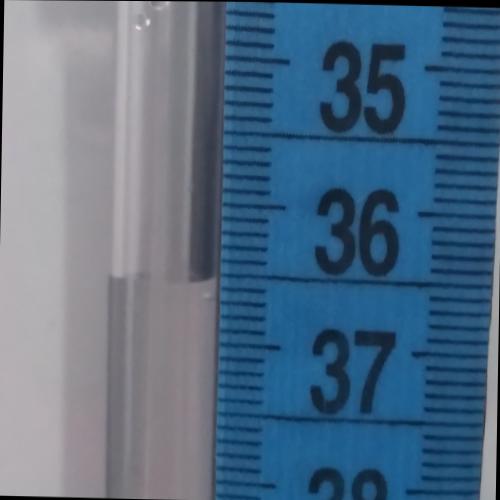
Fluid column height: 36.5 cm